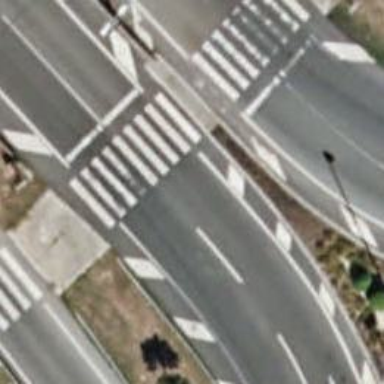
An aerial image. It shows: Zebra crossing on the road.